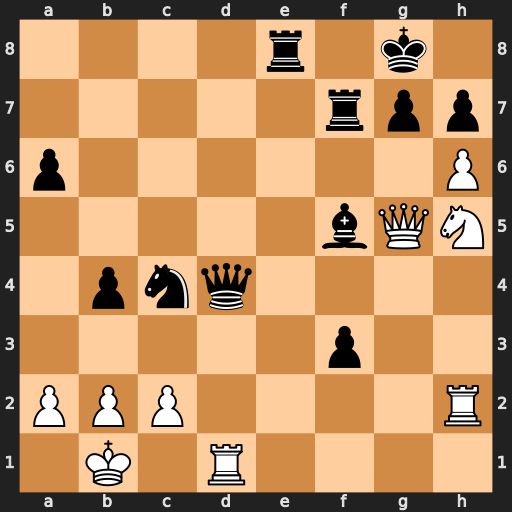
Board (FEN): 4r1k1/5rpp/p6P/5bQN/1pnq4/5p2/PPP4R/1K1R4
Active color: w
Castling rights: -
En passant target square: -
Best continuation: Rxd4 Re1+ Qc1